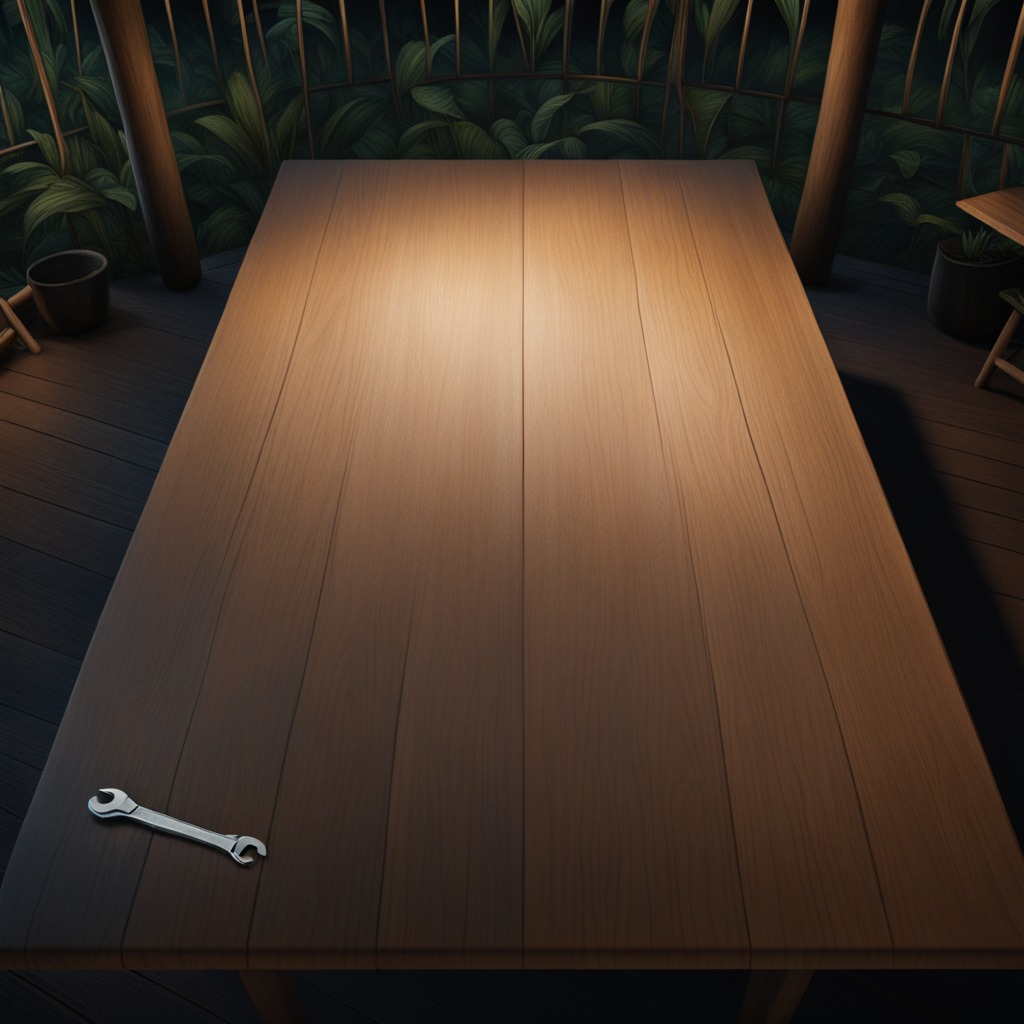
An wrench is lying on the wooden table inside a jungle field workshop tent at night.